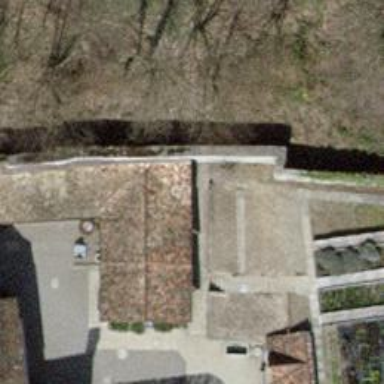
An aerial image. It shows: City wall serving as barrier.